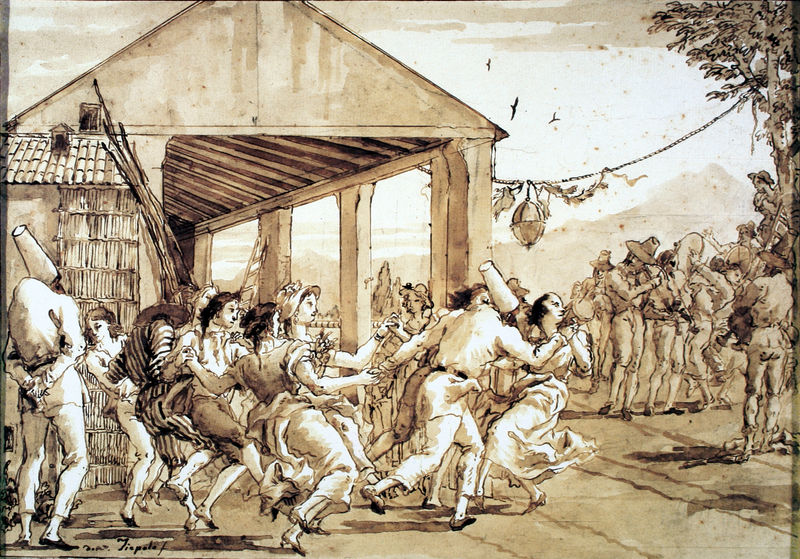
Titel: Der Bauerntanz (Pulcinella)
Künstler: Giovanni Domenico Tiepolo
Standort: Providence (Rhode Island)
Institution: Rhode Island School of Design / Museum of Art
Schlagwörter: angriff, baum, berg, blätter, dunkel, feder, gruppe, himmel, laub, mann, schatten, vogel, weiß, wolken, aquarell, frauen, landschaft, menschen, bewegung, braun, damen, frankreich, frau, grau, hell, holz, hut, hüte, kleid, lampe, laterne, licht, männer, pfeiler, schwarz, skizze, zeichnung, dach, gebäude, gürtel, haus, fest, leute, masse, menge, tanz, feier, hose, architektur, stehen, signatur, natur, vögel, hütte, land, figur, kostüm, girlande, musik, musiker, tanzen, dachziegel, genre, kreis, schuppen, vorbau, spanien, füße, papier, italien, schuhe, leine, laufen, dorf, giebel, ziegel, grafik, tag, hof, platz, grisaille, sepia, strom, leiter, soldaten, verkleidung, vergnügen, streifen, balken, stimmung, gestalt, pfosten, spiel, laviert, tusche, scheune, linie, seil, draußen, stich, pinsel, violine, ziegeln, tanzende, hel, springen, kapelle, stall, ständer, hochzeit, dudelsack, reigen, karneval, türkei, gebälk, buckel, paare, satteldach, geschmückt, volksfest, gemeinschaft, musikanten, tiepolo, ausgelassen, hüpfen, lampion, vögle, papierarbeit, dorffest, grisaillen, est, pulcinella, pantalone, tiepolo d.j., commedia, ausgelassan, bucklig, fesst, festivität, resig, pringen, z, lmusik